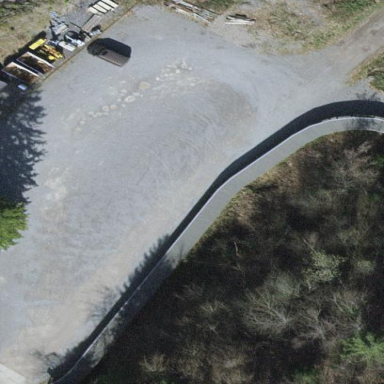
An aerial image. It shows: Parking area with gravel surface.